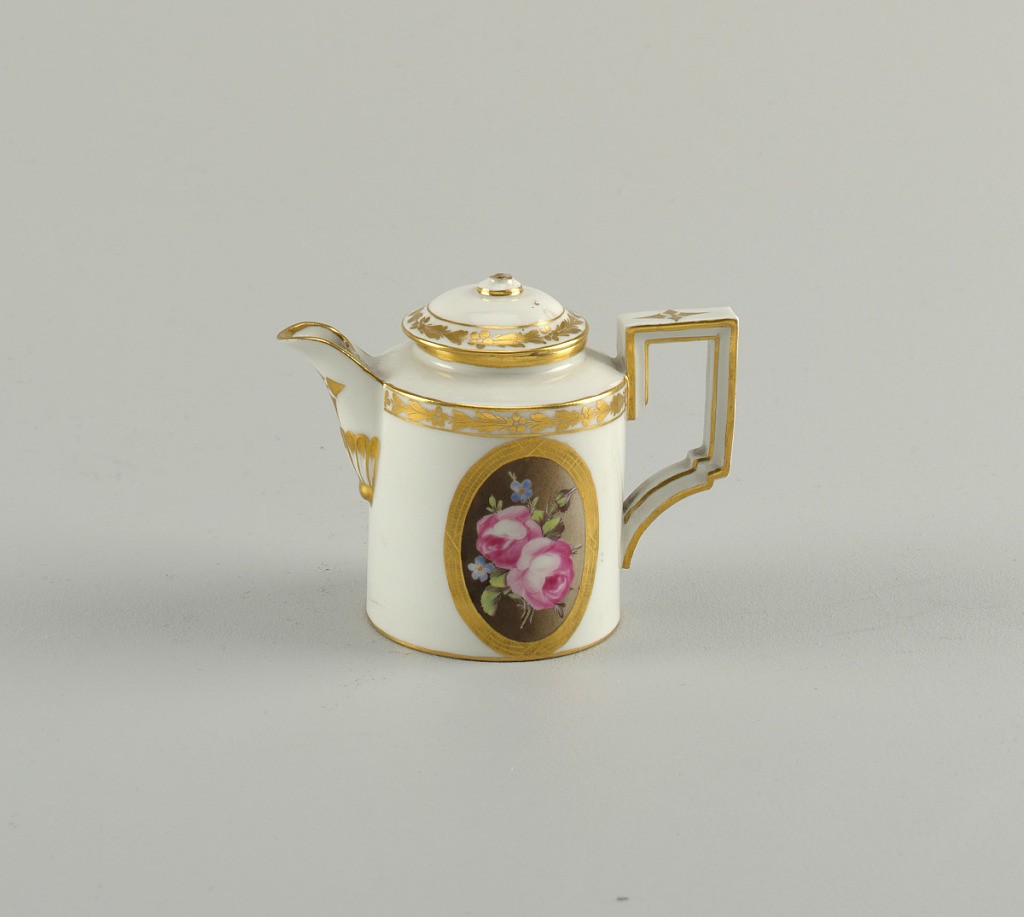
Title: Coffeepot with Rose Medallion
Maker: Fürstenberg Porcelain Manufactory, German, established 1747
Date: early 19th century
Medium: hard paste porcelain, vitreous enamel, gold
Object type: coffeepot
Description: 1938-57-706-a,b: Cylindrical, domed cover. Slight concave lip; stra...